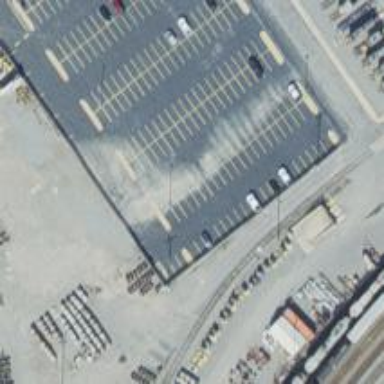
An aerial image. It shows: Railway yard.